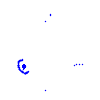
Particle: pion